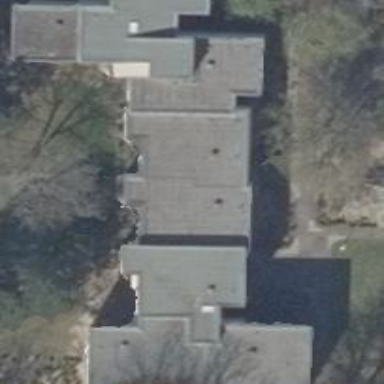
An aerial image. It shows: Apartment building with flat roof.